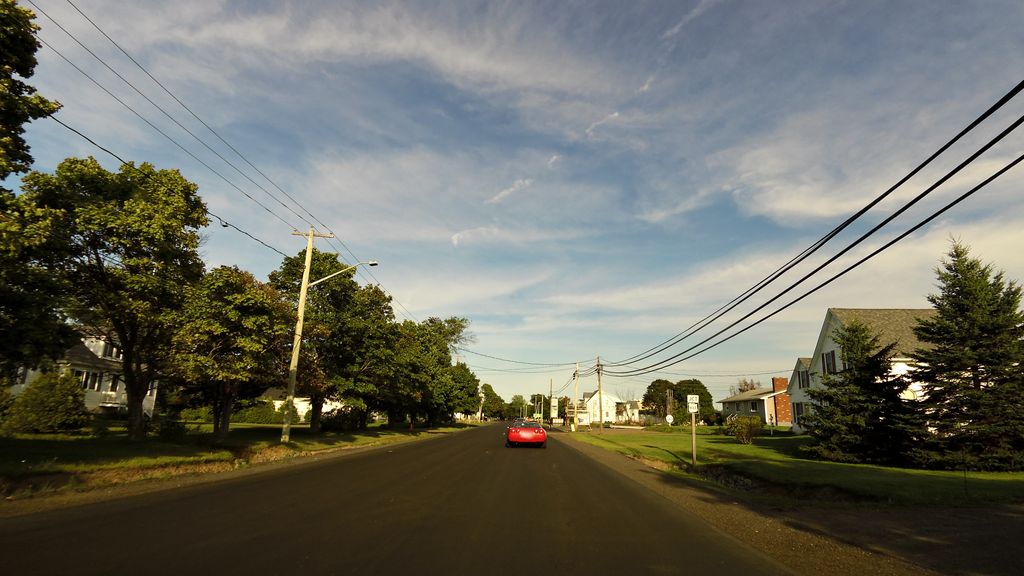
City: charlottetown